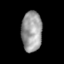
Tissue: skin
Cell type: Epithelial cells
Senescence score: 0.2646
Nuclear area (px): 806
Mean DAPI intensity: 156.504